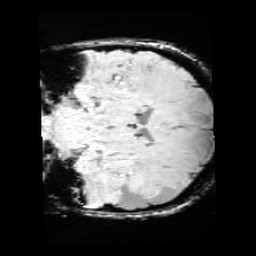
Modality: SWI
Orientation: coronal
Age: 12
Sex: male
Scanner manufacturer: siemens
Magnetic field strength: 3 T
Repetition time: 0.027 s
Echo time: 0.02 s